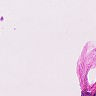
Metastatic tissue present: no